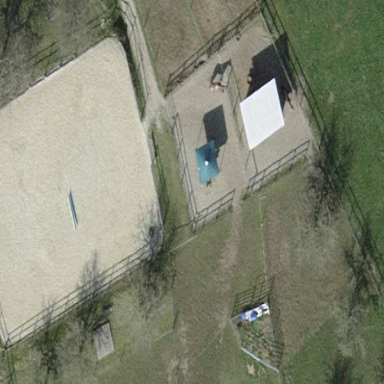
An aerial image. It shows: Area designated for horse riding.